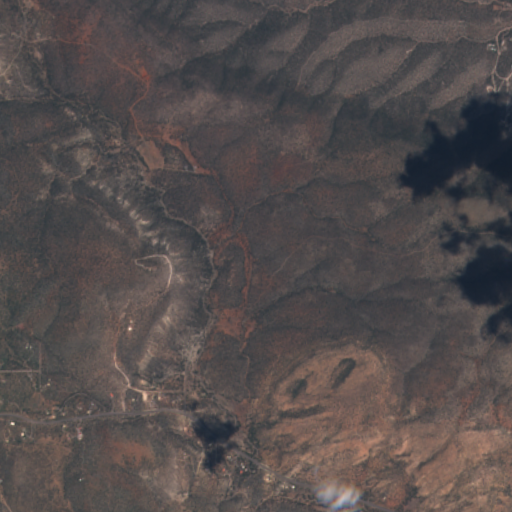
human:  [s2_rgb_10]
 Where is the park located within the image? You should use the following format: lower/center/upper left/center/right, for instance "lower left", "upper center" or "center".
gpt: The park is located in the upper left of the image.
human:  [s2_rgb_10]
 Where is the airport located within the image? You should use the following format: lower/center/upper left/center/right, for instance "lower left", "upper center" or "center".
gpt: There is no airport in the image.